Question: About shared state between controllers. I have a hard time finding the way to do this from all the possible solutions recommended on SO. I made this sketch to illustrate the basic idea I had about this so far using a factory.
There is the factory 'myFactory', that holds a shared variable 'sharedVar'.
The controllers 'Ctrl1, Ctrl2, Ctrl3' want to access always the updated version. They also can call an 'updateViaHttp'.

1. Is that the right purpose of a factory? (in general to share state, specific to the other options like service and provider)
2. If so, how to watch changes of the sharedVar in a proper way? (by reference of objects, $watch, events (broadcast, on), ...)
3. Is there a general pattern that works well for objects, arrays and primitives.
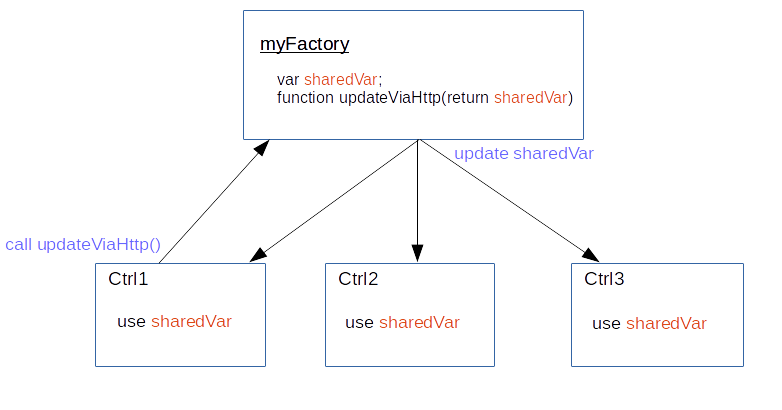
Answer: 1. You've got the basic idea right, assuming by 'factory' you mean 'service' -- it's kind of confusing, I know, because services are declared using factory functions. That said, it's an important distinction to make so that you'll have an easier time finding documentation, etc.
2. Watch changes either just by using object references and being careful about watch depths in Angular (my preferred method) or by explicitly registering $watch statements (still be careful about watch depths). Generally I'm of the opinion that you shouldn't overuse broadcasts as it can make your code a little messy. It also kind of defeats the point of the service in this case, which is to be the source of shared state.
3. My general pattern for creating services is to bind everything I want to use to an object (both data and functions) and then return that object in the factory function. Sometimes you have to introduce some extra nesting so that the Javascript prototypical inheritance doesn't mess with you (see the watch depths thing again) but that's the general idea.
An example service for your set up:
'''
angular.factory('shareAndUpdate', ['dependencyInjection', function(dependency) {
var srvc = {};
srvc.sharedVar = 'something';
srvc.updateViaHttp = function(){ something };
return srvc;
}]);
'''